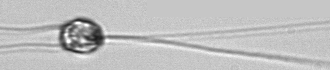
Label: Chaetoceros_danicus